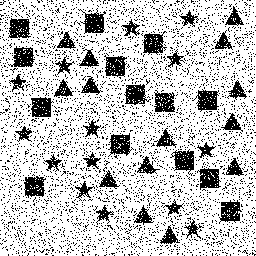
Squares: 14
Triangles: 14
Stars: 14
Total shapes: 42